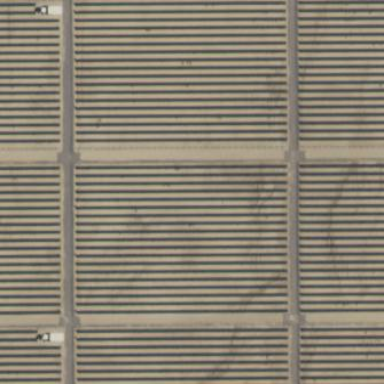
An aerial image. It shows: Solar generator utilizing photovoltaic panels.